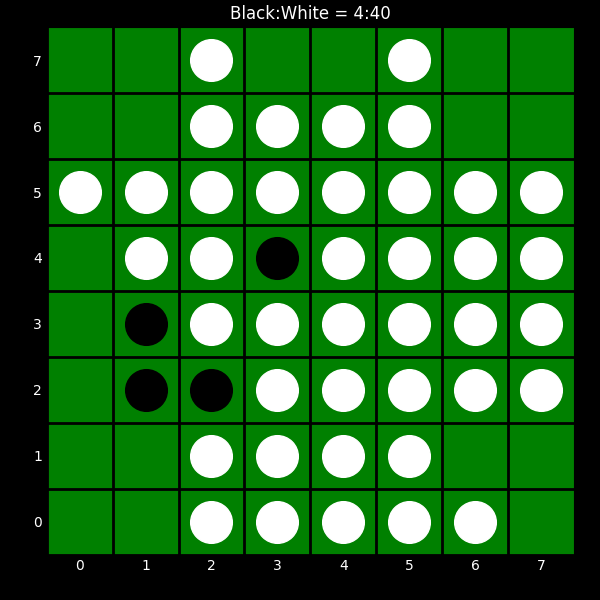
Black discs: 4
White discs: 40